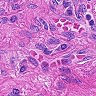
Metastatic tissue present: no